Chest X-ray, PA view. Patient: 41 years old, sex M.
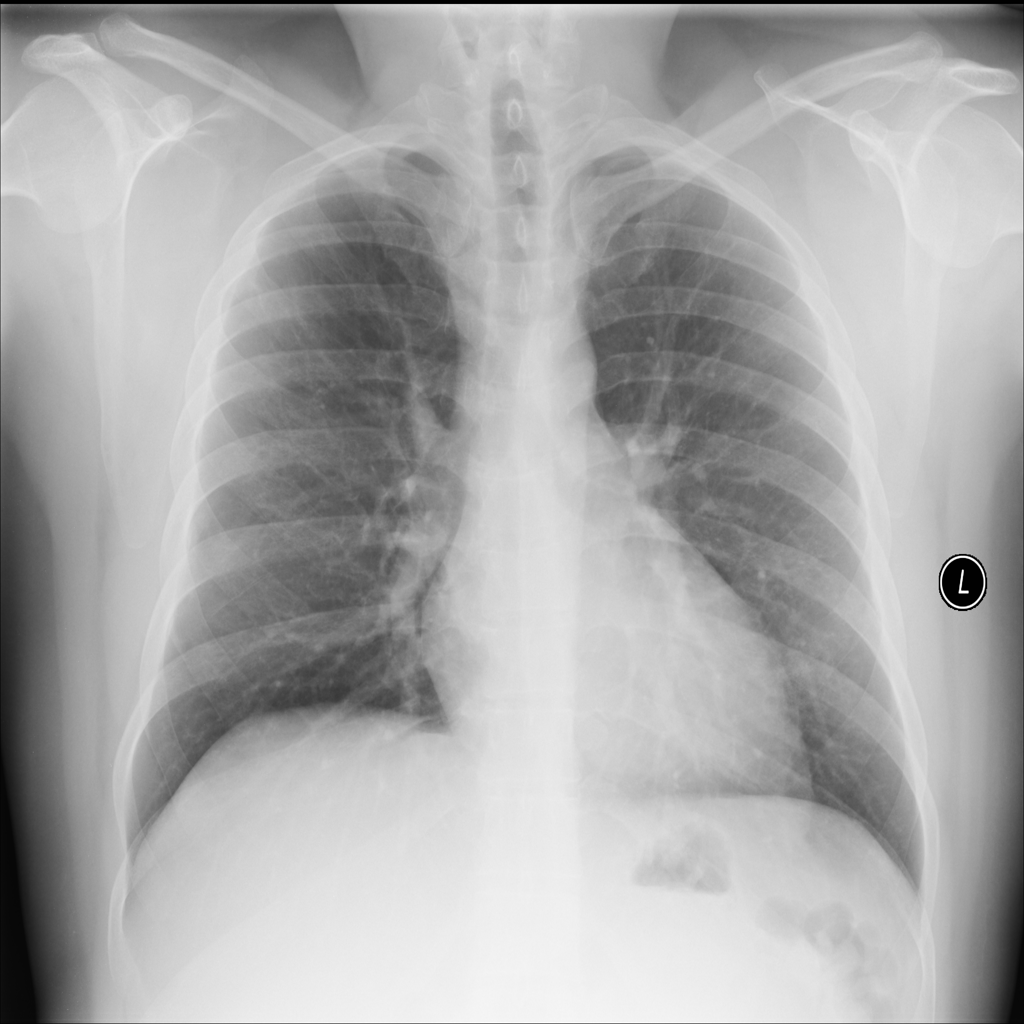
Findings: No Finding